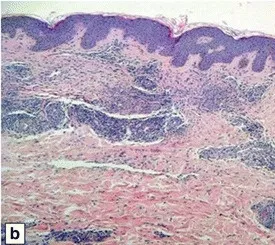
Abdominal skin biopsy with haematoxylin-eosin-stained. Shows the same specimen in more detail with original magnification x 100 (b).
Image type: pathology (h&e)